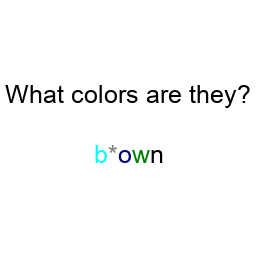
Color: cyan, gray, navy, green, black
Color name shown: brown
Background color: white
Question text color: black